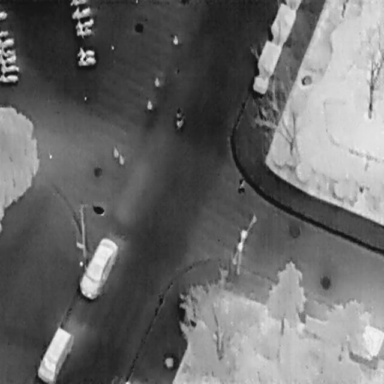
There are 18 objects shown in the infrared image, including 13 Bicycles, three People, and two Cars.